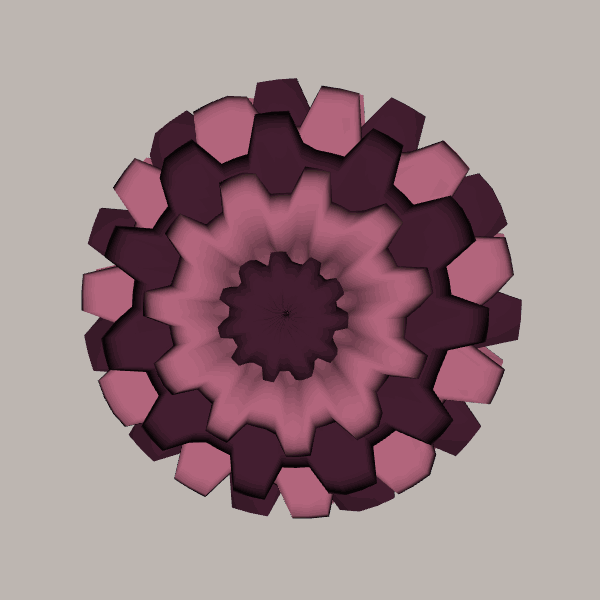
Background: light